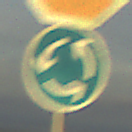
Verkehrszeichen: Kreisverkehr
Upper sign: Stop
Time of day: SunriseSunset
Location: Outdoor (Nature)
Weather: PartlyCloudy
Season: Summer
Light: Natural